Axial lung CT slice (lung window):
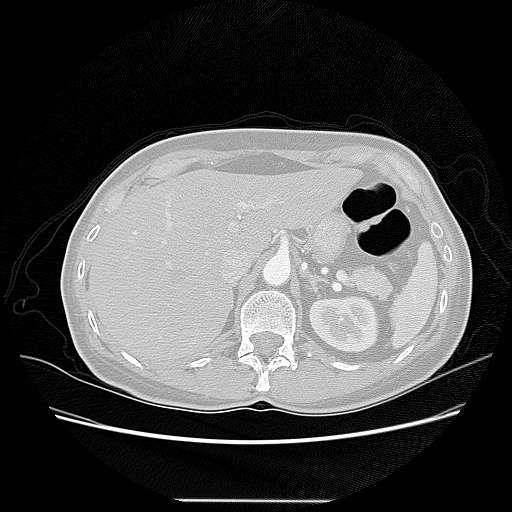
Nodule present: no